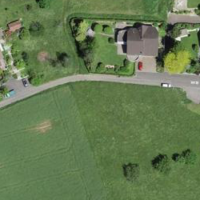
EUNIS habitat code: 24
Species observed at this site:
Melittis melissophyllum